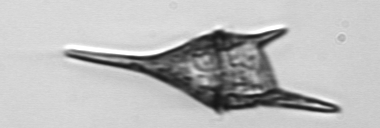
Label: Tripos_lineatus